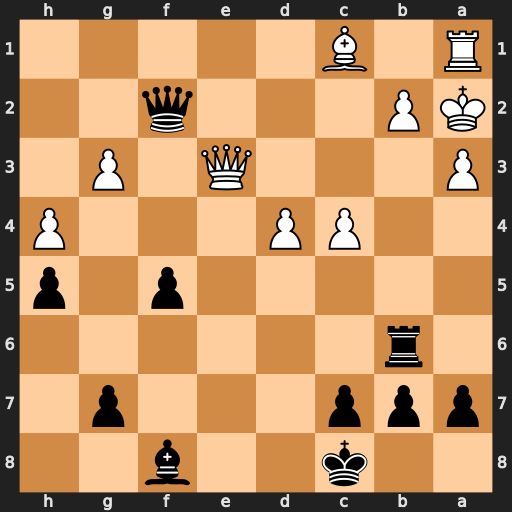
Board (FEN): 2k2b2/ppp3p1/1r6/5p1p/2PP3P/P3Q1P1/KP3q2/R1B5
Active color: b
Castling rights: -
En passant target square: -
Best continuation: Rxb2+ Bxb2 Qxe3